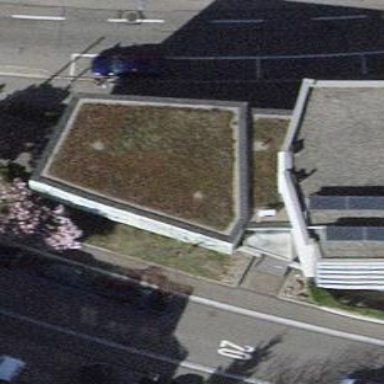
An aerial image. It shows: Building with flat roof oriented across its structure.